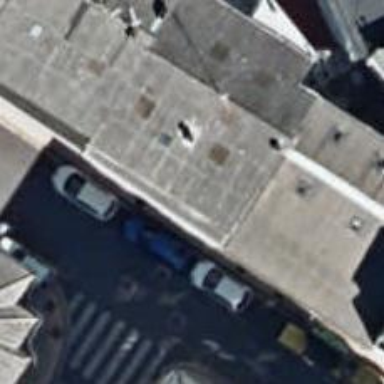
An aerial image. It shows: Pub.